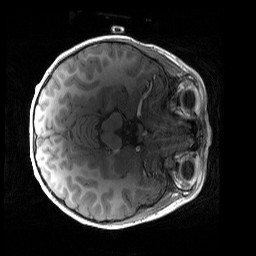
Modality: T1w
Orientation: axial
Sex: male
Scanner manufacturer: siemens
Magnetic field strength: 3 T
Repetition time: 1.9 s
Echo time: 0.00243 s